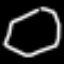
Label: octagon